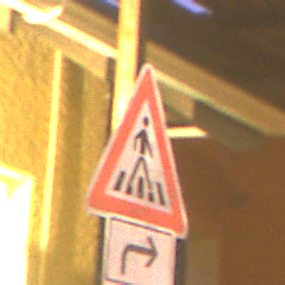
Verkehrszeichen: FussgaengerueberwegLinks
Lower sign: RichtungsangabeDurchPfeile5
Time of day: Night
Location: Outdoor (Urban)
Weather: Clear
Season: NotSpecified
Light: Artificial